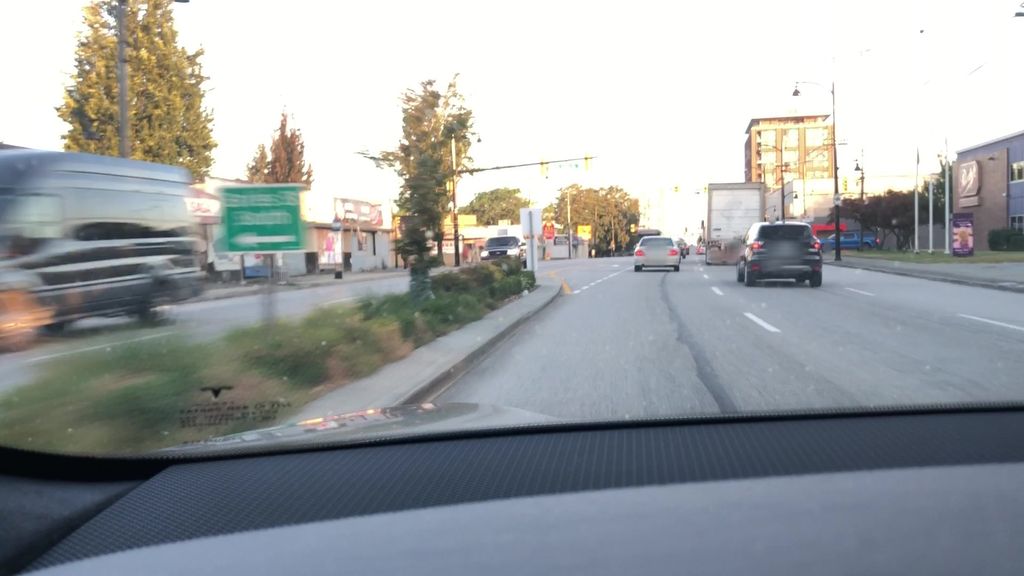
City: vancouver